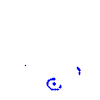
Particle: proton